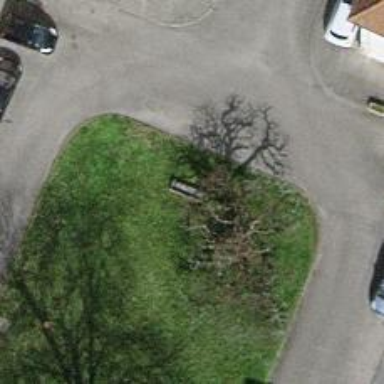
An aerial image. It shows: Concrete bench.